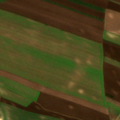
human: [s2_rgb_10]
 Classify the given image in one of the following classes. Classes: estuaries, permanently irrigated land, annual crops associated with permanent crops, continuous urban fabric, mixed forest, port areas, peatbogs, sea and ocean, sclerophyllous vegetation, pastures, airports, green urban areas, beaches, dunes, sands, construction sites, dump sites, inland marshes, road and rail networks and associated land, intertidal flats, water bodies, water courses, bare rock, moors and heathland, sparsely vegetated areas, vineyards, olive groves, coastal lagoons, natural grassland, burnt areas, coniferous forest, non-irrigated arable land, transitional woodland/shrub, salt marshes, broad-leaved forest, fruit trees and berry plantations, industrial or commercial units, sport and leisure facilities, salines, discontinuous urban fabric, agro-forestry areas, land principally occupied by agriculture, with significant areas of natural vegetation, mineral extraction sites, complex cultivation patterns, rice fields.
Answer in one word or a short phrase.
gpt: non-irrigated arable land